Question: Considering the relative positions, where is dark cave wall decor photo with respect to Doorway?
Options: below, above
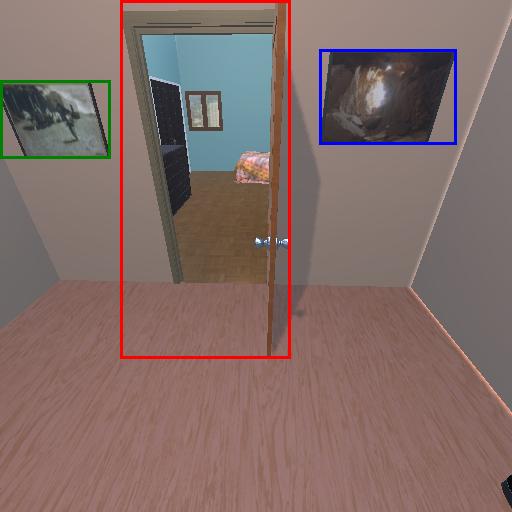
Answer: below